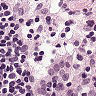
Metastatic tissue present: no